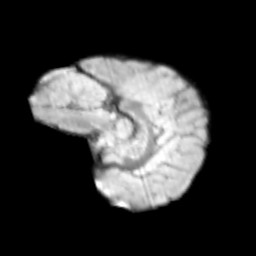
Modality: T2w
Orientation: sagittal
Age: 10
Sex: male
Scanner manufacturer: siemens
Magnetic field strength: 3 T
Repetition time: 3.8 s
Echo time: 0.07 s